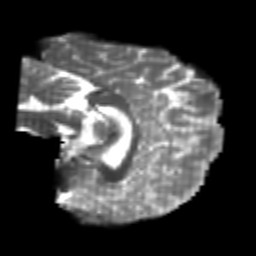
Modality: T2w
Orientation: sagittal
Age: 24
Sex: female
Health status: healthy
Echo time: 0.074 s